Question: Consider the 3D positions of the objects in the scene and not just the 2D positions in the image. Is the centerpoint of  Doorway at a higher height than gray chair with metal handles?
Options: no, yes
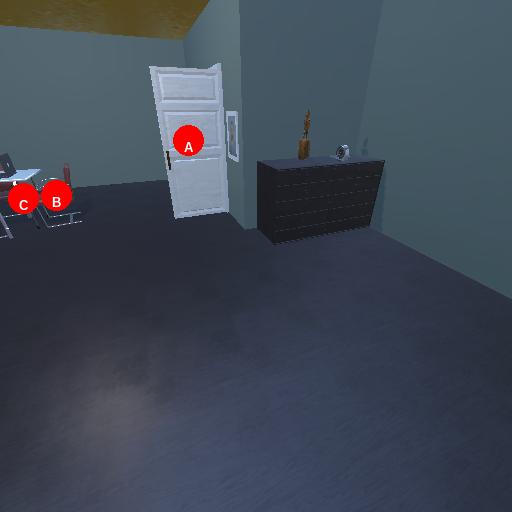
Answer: no